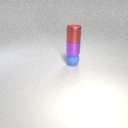
small purple metal cylinder above small blue rubber sphere